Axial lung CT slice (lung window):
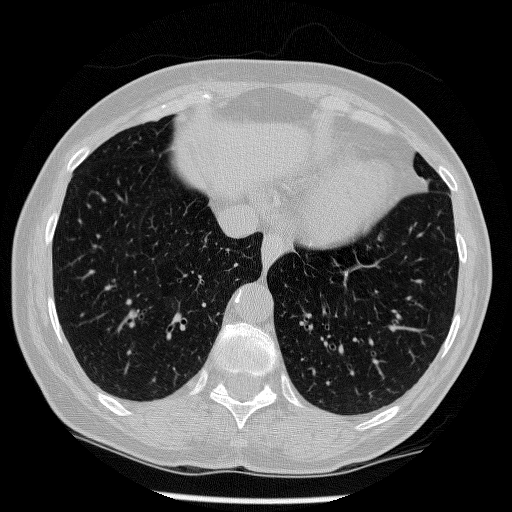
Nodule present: no